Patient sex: F
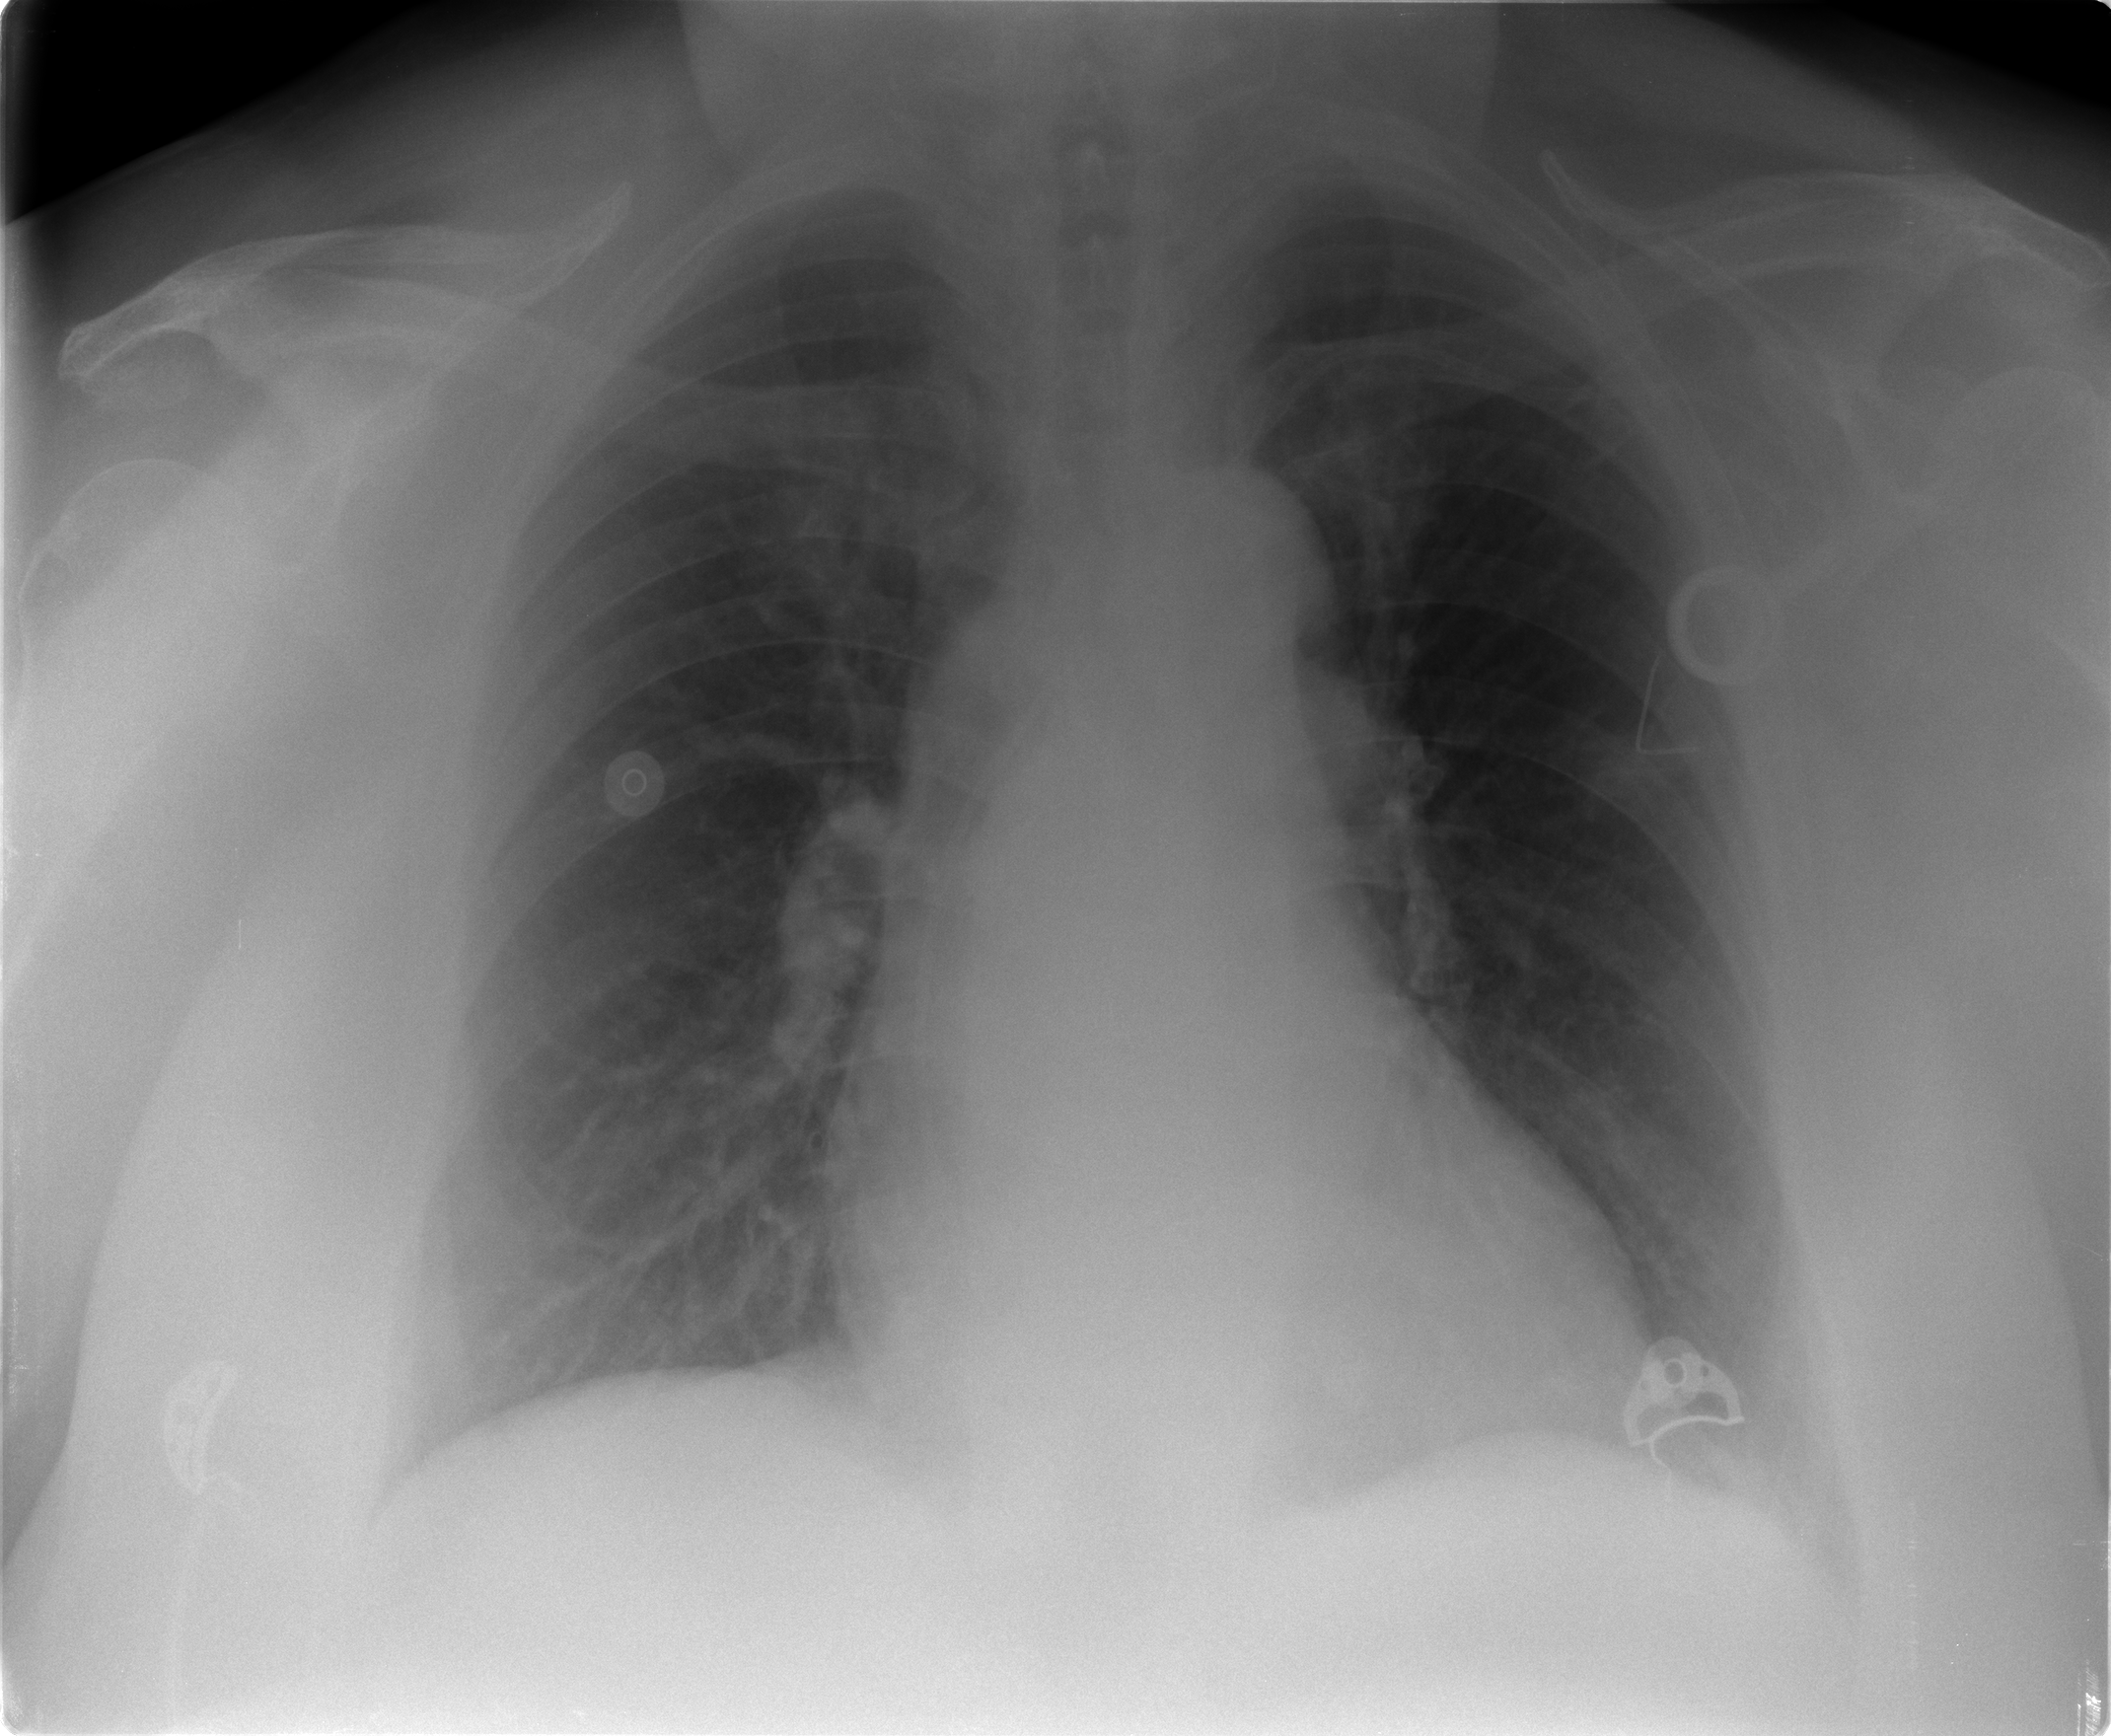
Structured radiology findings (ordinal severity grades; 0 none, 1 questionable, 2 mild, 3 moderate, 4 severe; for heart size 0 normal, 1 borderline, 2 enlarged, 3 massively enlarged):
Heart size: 1
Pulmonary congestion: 2
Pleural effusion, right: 0
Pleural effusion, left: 0
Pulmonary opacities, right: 0
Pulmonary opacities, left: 0
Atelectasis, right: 0
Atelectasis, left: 0